Question: I have a 'ScrollView' with some widgets in it, amongst them an 'EditText'. When I write a couple of lines in the 'EditText' ('id:message'), I can't scroll the 'ScrollView' all the way up to the top, it is stuck until I close the soft keyboard. After that, if I go into the 'EditText' again and write another couple of lines, this doesn't happen anymore. This only happens on Android 4.x, not on 2.3.
How can I prevent my 'ScrollView' from getting stuck?
Here's my layout:
'''
<?xml version="1.0" encoding="utf-8"?>
<ScrollView xmlns:android="http://schemas.android.com/apk/res/android"
android:id="@+id/scrollView"
android:layout_width="match_parent"
android:layout_height="match_parent"
android:paddingBottom="@dimen/activity_vertical_margin"
android:paddingTop="@dimen/activity_vertical_margin" >
<LinearLayout
android:layout_width="match_parent"
android:layout_height="wrap_content"
android:orientation="vertical"
android:paddingLeft="8dp"
android:paddingRight="8dp" >
<EditText
android:id="@+id/name"
android:layout_width="match_parent"
android:layout_height="wrap_content"
android:hint="@string/ihr_name"
android:imeOptions="flagNoExtractUi"
android:inputType="textPersonName"
android:singleLine="true" >
</EditText>
<EditText
android:id="@+id/email"
android:layout_width="match_parent"
android:layout_height="wrap_content"
android:layout_marginTop="4dp"
android:hint="@string/ihre_email"
android:imeOptions="flagNoExtractUi"
android:inputType="textEmailAddress"
android:singleLine="true" />
<RelativeLayout
android:layout_width="match_parent"
android:layout_height="wrap_content"
android:layout_marginTop="4dp" >
<asco.asco.spinnerbuttonlib.spinnerbutton.StaticSpinnerbutton
android:id="@+id/startDate"
android:layout_width="match_parent"
android:layout_height="wrap_content" />
<TextView
android:id="@+id/starterror"
android:layout_width="wrap_content"
android:layout_height="wrap_content"
android:layout_alignParentRight="true"
android:layout_centerVertical="true"
android:layout_marginRight="16dp"
android:background="#<PHONE>" />
</RelativeLayout>
<RelativeLayout
android:layout_width="match_parent"
android:layout_height="wrap_content"
android:layout_marginTop="4dp" >
<asco.asco.spinnerbuttonlib.spinnerbutton.StaticSpinnerbutton
android:id="@+id/endDate"
android:layout_width="match_parent"
android:layout_height="wrap_content" />
<TextView
android:id="@+id/enderror"
android:layout_width="wrap_content"
android:layout_height="wrap_content"
android:layout_alignParentRight="true"
android:layout_centerVertical="true"
android:layout_marginRight="16dp"
android:background="#<PHONE>" />
</RelativeLayout>
<RelativeLayout
android:layout_width="match_parent"
android:layout_height="wrap_content"
android:layout_marginTop="4dp" >
<asco.asco.spinnerbuttonlib.spinnerbutton.StaticSpinnerbutton
android:id="@+id/xy"
android:layout_width="match_parent"
android:layout_height="wrap_content" />
<TextView
android:id="@+id/adulterror"
android:layout_width="wrap_content"
android:layout_height="wrap_content"
android:layout_alignParentRight="true"
android:layout_centerVertical="true"
android:layout_marginRight="16dp"
android:background="#<PHONE>" />
</RelativeLayout>
<asco.asco.spinnerbuttonlib.spinnerbutton.StaticSpinnerbutton
android:id="@+id/tre"
android:layout_width="match_parent"
android:layout_height="wrap_content"
android:layout_marginTop="4dp" />
<TextView
android:layout_width="match_parent"
android:layout_height="wrap_content"
android:layout_marginLeft="4dp"
android:layout_marginTop="24dp"
android:text="Message: "
android:textAppearance="@style/StandardTextBold"
android:textColor="@color/myorange" />
<EditText
android:id="@+id/message"
android:layout_width="match_parent"
android:layout_height="wrap_content"
android:layout_marginTop="4dp"
android:hint="@string/ihre_nachricht"
android:inputType="textNoSuggestions|textMultiLine"
android:text="@string/contact_message" />
<TextView
android:id="@+id/textView1"
android:layout_width="match_parent"
android:layout_height="wrap_content"
android:layout_marginTop="16dp"
android:text="@string/pflichtfelder"
android:textAppearance="@style/SmallText" />
<Button
android:id="@+id/send"
style="@style/ButtonTheme"
android:layout_width="match_parent"
android:layout_height="wrap_content"
android:layout_marginTop="16dp"
android:text="Senden" />
<TextView
android:id="@+id/textView1"
android:layout_width="match_parent"
android:layout_height="wrap_content"
android:layout_marginTop="16dp"
android:text="@string/contact_datenschutz"
android:textAppearance="@style/SmallText" />
</LinearLayout>
</ScrollView>
'''
Here's a screenshot of the stuck layout (not too interesting probably):

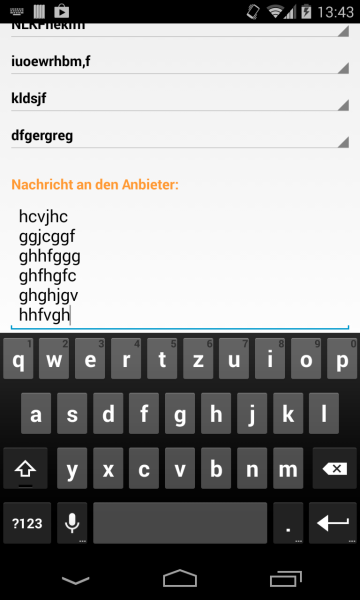
Answer: Your input options are set to pan (keep the view we are inputting visible)
add 'android:windowSoftInputMode="adjustResize"' to your activity declaration in the manifest